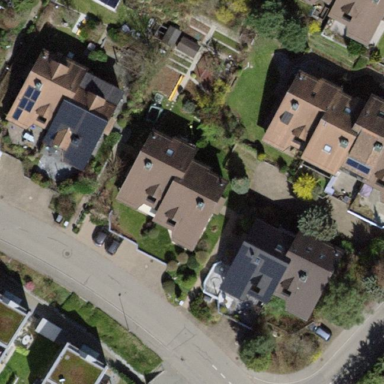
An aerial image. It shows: Semidetached house.